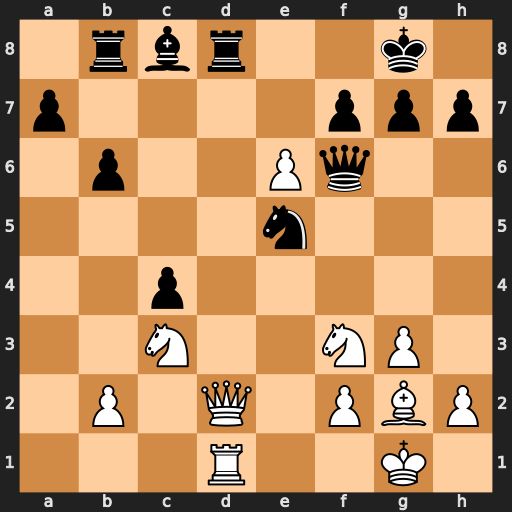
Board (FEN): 1rbr2k1/p4ppp/1p2Pq2/4n3/2p5/2N2NP1/1P1Q1PBP/3R2K1
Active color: w
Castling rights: -
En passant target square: -
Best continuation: Qxd8+ Qxd8 Rxd8#